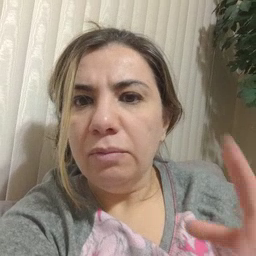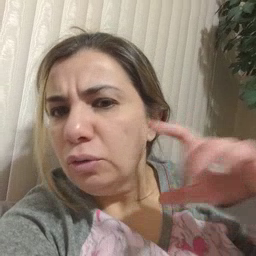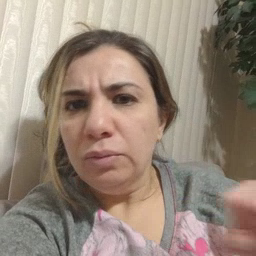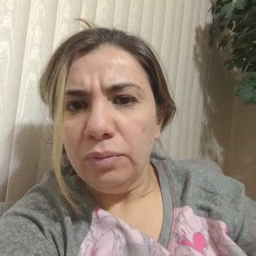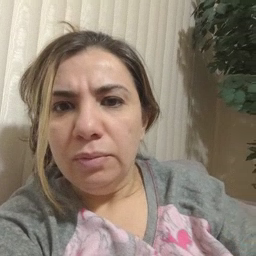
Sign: loud